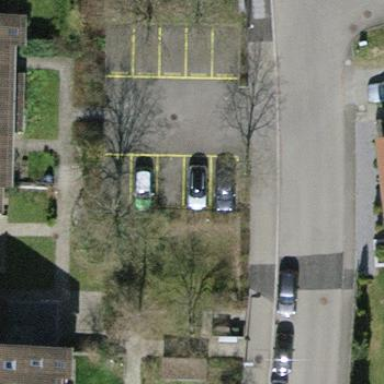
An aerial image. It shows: Parking area with surface.